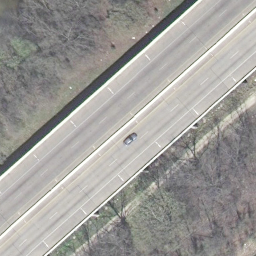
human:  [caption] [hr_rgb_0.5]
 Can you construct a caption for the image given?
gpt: There are two straight freeways closed to each other and some plants beside the roads .

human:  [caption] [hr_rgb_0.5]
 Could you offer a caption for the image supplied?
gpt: Some cars are on the freeways and some plants beside the roads .

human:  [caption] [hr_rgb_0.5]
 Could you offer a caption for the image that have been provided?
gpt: There are two straight freeways closed to each other with some cars on the roads .

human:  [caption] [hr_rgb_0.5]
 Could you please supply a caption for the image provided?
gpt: Two straight freeways closed to each other with some cars on the roads .

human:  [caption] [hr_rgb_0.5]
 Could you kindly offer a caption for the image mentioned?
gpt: There are some cars are on the freeways and some plants beside the roads .